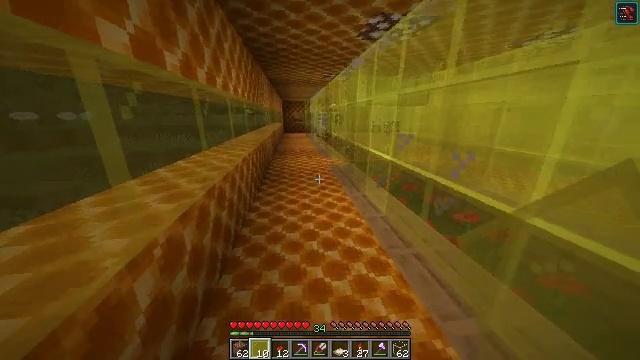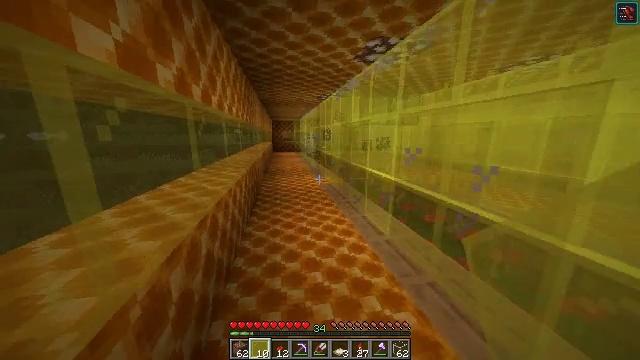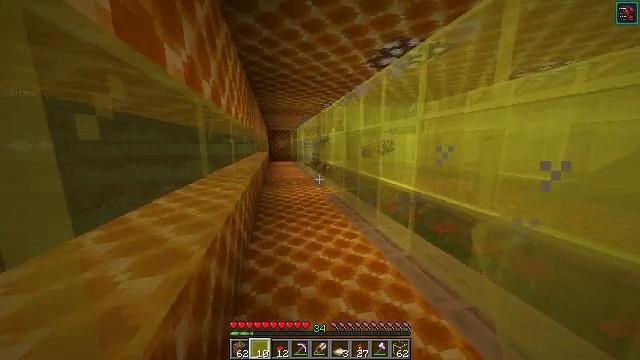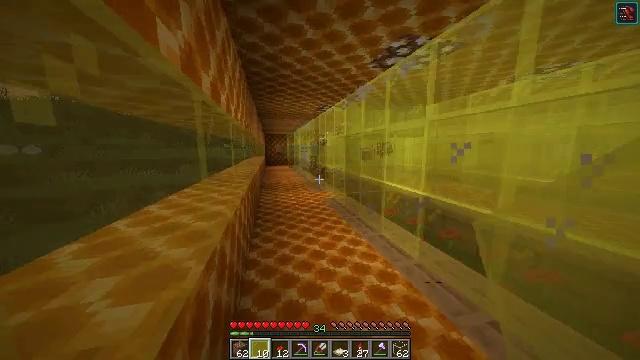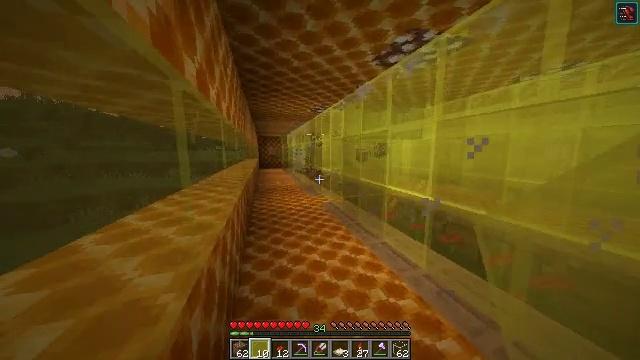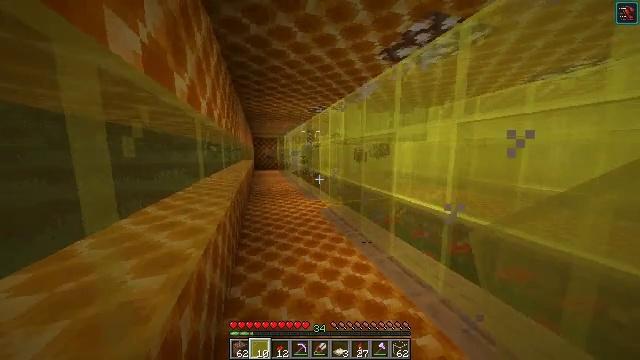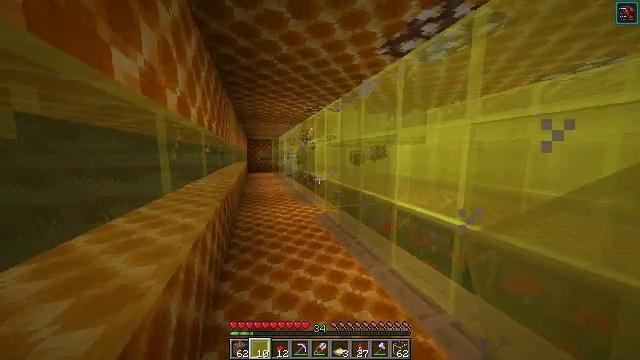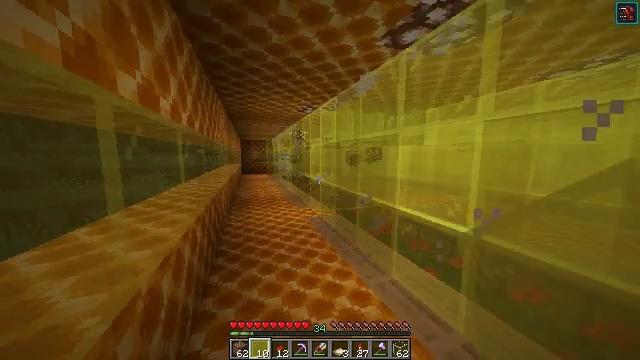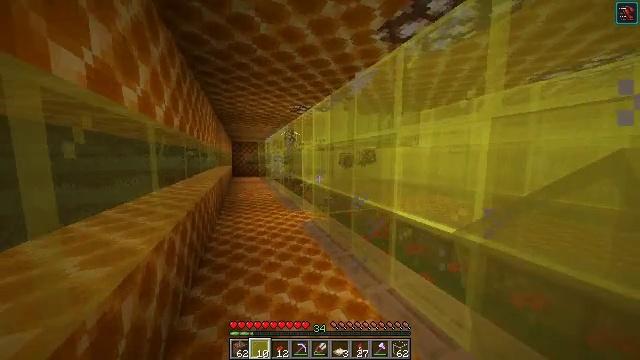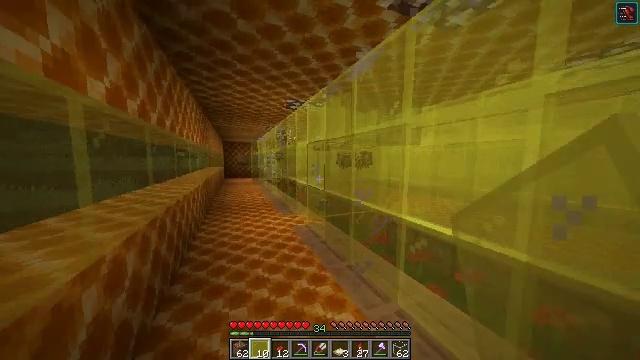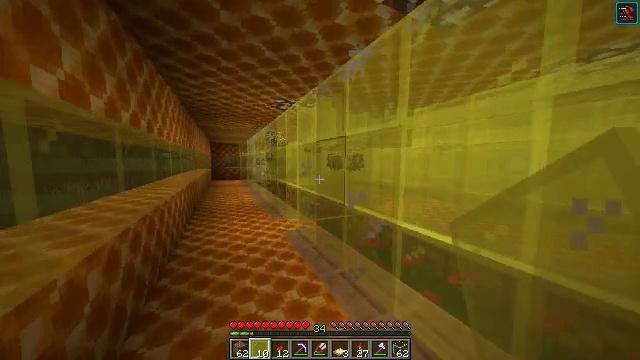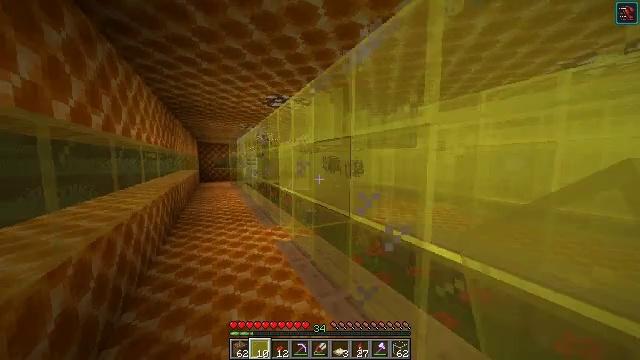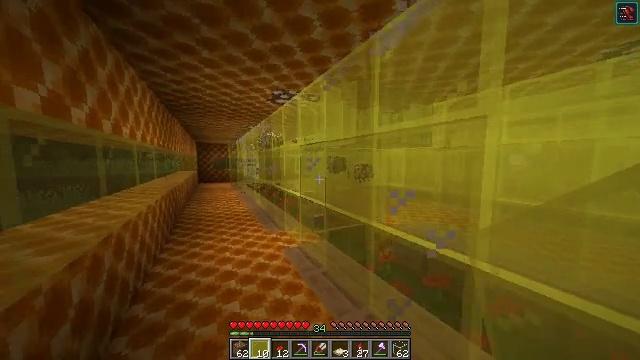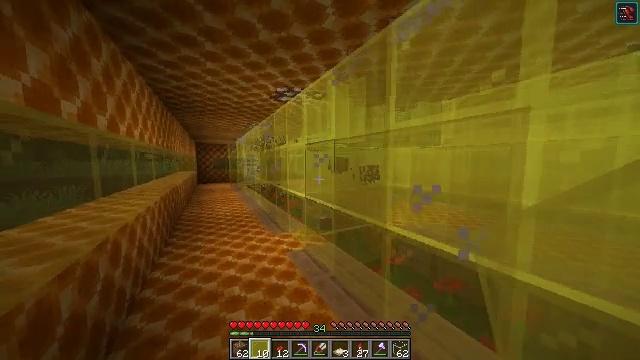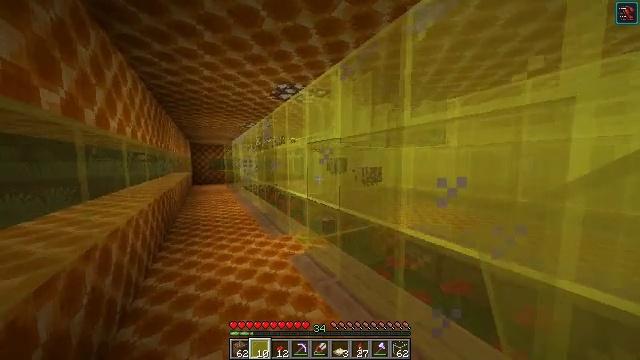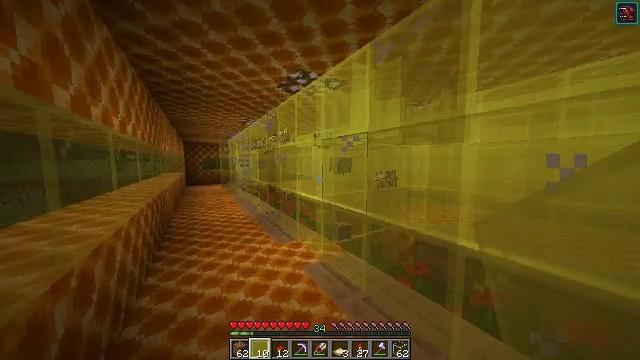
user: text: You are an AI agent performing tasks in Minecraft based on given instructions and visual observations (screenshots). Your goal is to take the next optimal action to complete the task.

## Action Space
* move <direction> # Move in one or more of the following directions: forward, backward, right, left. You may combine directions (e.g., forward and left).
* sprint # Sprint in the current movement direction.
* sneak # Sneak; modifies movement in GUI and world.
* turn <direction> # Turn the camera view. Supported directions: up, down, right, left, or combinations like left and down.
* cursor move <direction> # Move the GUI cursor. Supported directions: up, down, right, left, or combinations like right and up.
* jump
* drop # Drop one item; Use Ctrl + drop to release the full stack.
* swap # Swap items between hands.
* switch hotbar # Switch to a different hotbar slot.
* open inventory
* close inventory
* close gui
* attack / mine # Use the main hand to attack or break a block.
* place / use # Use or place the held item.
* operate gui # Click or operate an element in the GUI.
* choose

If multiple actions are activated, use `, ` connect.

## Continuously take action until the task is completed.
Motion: motion action
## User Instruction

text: Attack the yellow stained glass pane to break it.
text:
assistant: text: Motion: move forward and move left, turn right and up
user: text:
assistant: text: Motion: move forward and move left, turn right and up
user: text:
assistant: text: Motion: move forward, turn right and up
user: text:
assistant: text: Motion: move forward, turn right
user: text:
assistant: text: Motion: move forward, turn right
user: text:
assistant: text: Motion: move forward, turn right
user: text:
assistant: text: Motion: move forward, turn right
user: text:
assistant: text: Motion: move forward, turn right
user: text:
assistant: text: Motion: move forward, turn right
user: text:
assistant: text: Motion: move forward, turn right
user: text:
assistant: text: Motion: move forward and move left, turn right
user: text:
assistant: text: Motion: move forward and move left
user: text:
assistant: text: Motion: move forward and move left
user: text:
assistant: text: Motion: move forward and move left, turn right
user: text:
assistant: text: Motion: move forward and move left, turn right
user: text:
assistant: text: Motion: move forward and move left
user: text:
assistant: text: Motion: move forward and move left, turn right
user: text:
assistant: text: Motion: move forward and move left, turn right
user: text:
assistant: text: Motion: move forward and move left, turn right
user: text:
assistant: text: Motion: turn right
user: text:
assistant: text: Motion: turn up
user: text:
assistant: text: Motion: turn left
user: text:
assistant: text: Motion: no_op
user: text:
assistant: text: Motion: turn right
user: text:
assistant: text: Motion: turn right and down
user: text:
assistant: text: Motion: turn right
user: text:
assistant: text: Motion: turn right
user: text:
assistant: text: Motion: turn right
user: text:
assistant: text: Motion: turn right
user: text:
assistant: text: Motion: turn right